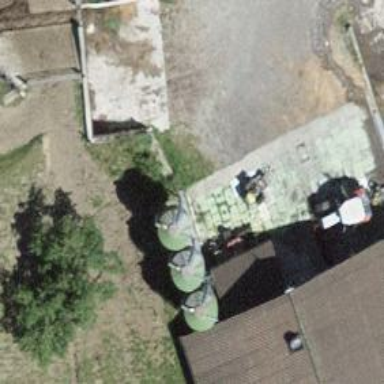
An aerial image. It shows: Silo.